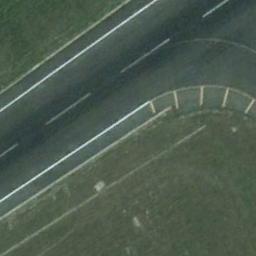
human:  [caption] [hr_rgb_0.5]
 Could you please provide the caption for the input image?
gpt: There is a green lawn next to the runway, And there are white dashes on the runway .

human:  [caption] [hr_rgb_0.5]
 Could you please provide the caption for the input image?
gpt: The runway goes through the lawn .

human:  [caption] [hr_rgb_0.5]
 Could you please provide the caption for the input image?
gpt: The grass is around the runway .

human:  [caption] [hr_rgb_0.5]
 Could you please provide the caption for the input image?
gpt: The runway is on the grass .

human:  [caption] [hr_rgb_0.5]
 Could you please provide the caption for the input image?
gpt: There are green meadows beside the runway .